Question: I have a GridView:
'''
<GridView HorizontalAlignment="Left" Width="400" Height="400" Header="AAAAAA">
<GridViewItem Content="GridViewItem" Margin="0"/>
<GridViewItem Content="GridViewItem" Margin="0"/>
<GridViewItem Content="GridViewItem" Margin="0"/>
<GridViewItem Content="GridViewItem" Margin="0"/>
<GridViewItem Content="GridViewItem" Margin="0"/>
<GridViewItem Content="GridViewItem" Margin="0"/>
<GridViewItem Content="GridViewItem" Margin="0"/>
<GridViewItem Content="GridViewItem" Margin="0"/>
<GridViewItem Content="GridViewItem" Margin="0"/>
<GridViewItem Content="GridViewItem" Margin="0"/>
<GridViewItem Content="GridViewItem" Margin="0"/>
<GridViewItem Content="GridViewItem" Margin="0"/>
<GridViewItem Content="GridViewItem" Margin="0"/>
<GridViewItem Content="GridViewItem" Margin="0"/>
<GridViewItem Content="GridViewItem" Margin="0"/>
<GridViewItem Content="GridViewItem" Margin="0"/>
<GridViewItem Content="GridViewItem" Margin="0"/>
<GridViewItem Content="GridViewItem" Margin="0"/>
<GridViewItem Content="GridViewItem" Margin="0"/>
<GridViewItem Content="GridViewItem" Margin="0"/>
</GridView>
'''

I simply want that AAAAA on the upper side on the GridView, not the left where it intervene position of my GridViewItem. You know, like in Music apps on Windows 8, the title "now playing >" or "most popular >" are placed in the upper side of the GridView. How to do it?
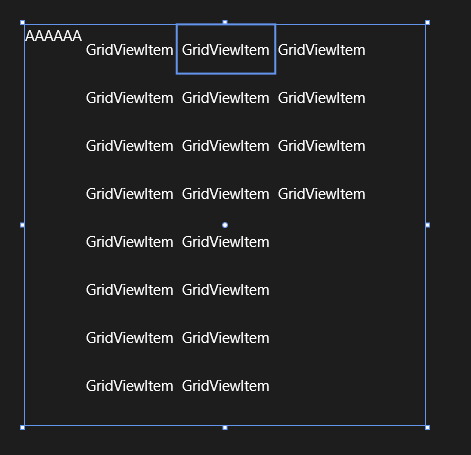
Answer: Try this:
'''
<GridView HorizontalAlignment="Left" Width="400" Height="400" Header="AAAAA">
<GridView.ItemsPanel>
<ItemsPanelTemplate>
<VariableSizedWrapGrid Orientation="Horizontal" Width="400" />
</ItemsPanelTemplate>
</GridView.ItemsPanel>
<GridViewItem Content="GridViewItem" Margin="0"/>
<GridViewItem Content="GridViewItem" Margin="0"/>
<GridViewItem Content="GridViewItem" Margin="0"/>
<GridViewItem Content="GridViewItem" Margin="0"/>
<GridViewItem Content="GridViewItem" Margin="0"/>
<GridViewItem Content="GridViewItem" Margin="0"/>
</GridView>
'''
Alternatively, instead of using GridView's Header, you could do something like this:
'''
<Grid Width="400" Height="300">
<Grid.RowDefinitions>
<RowDefinition Height="Auto" />
<RowDefinition Height="*" />
</Grid.RowDefinitions>
<TextBlock Style="{StaticResource SubheaderTextStyle}" Text="My Header" Margin="0 20" />
<GridView Grid.Row="1">
<GridViewItem Content="GridViewItem" Margin="0"/>
<GridViewItem Content="GridViewItem" Margin="0"/>
<GridViewItem Content="GridViewItem" Margin="0"/>
</GridView>
</Grid>
'''